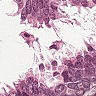
Metastatic tissue present: yes